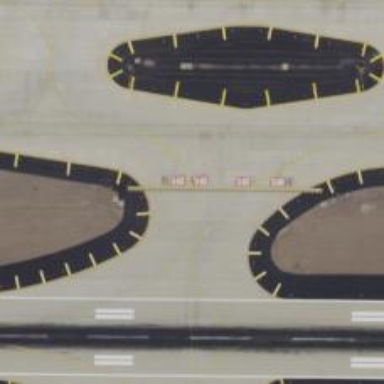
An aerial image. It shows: Image of taxiway at airport.